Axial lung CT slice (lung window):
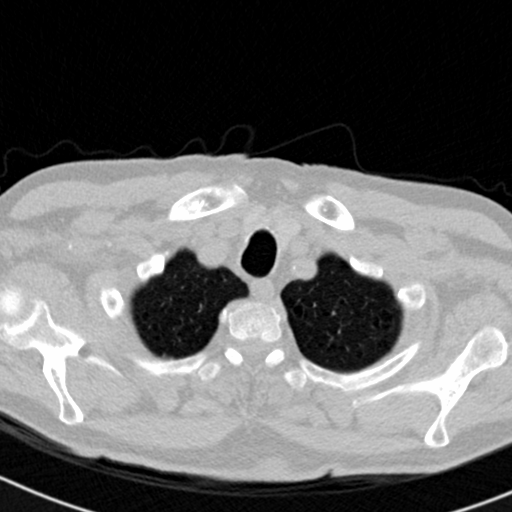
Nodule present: no